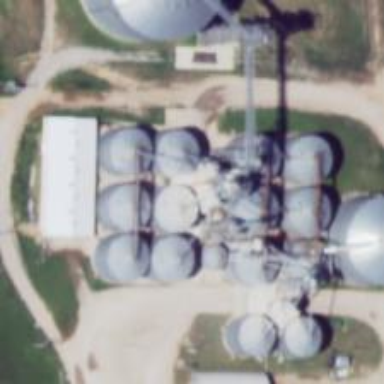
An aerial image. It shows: Silo.